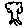
Label: tree